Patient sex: F
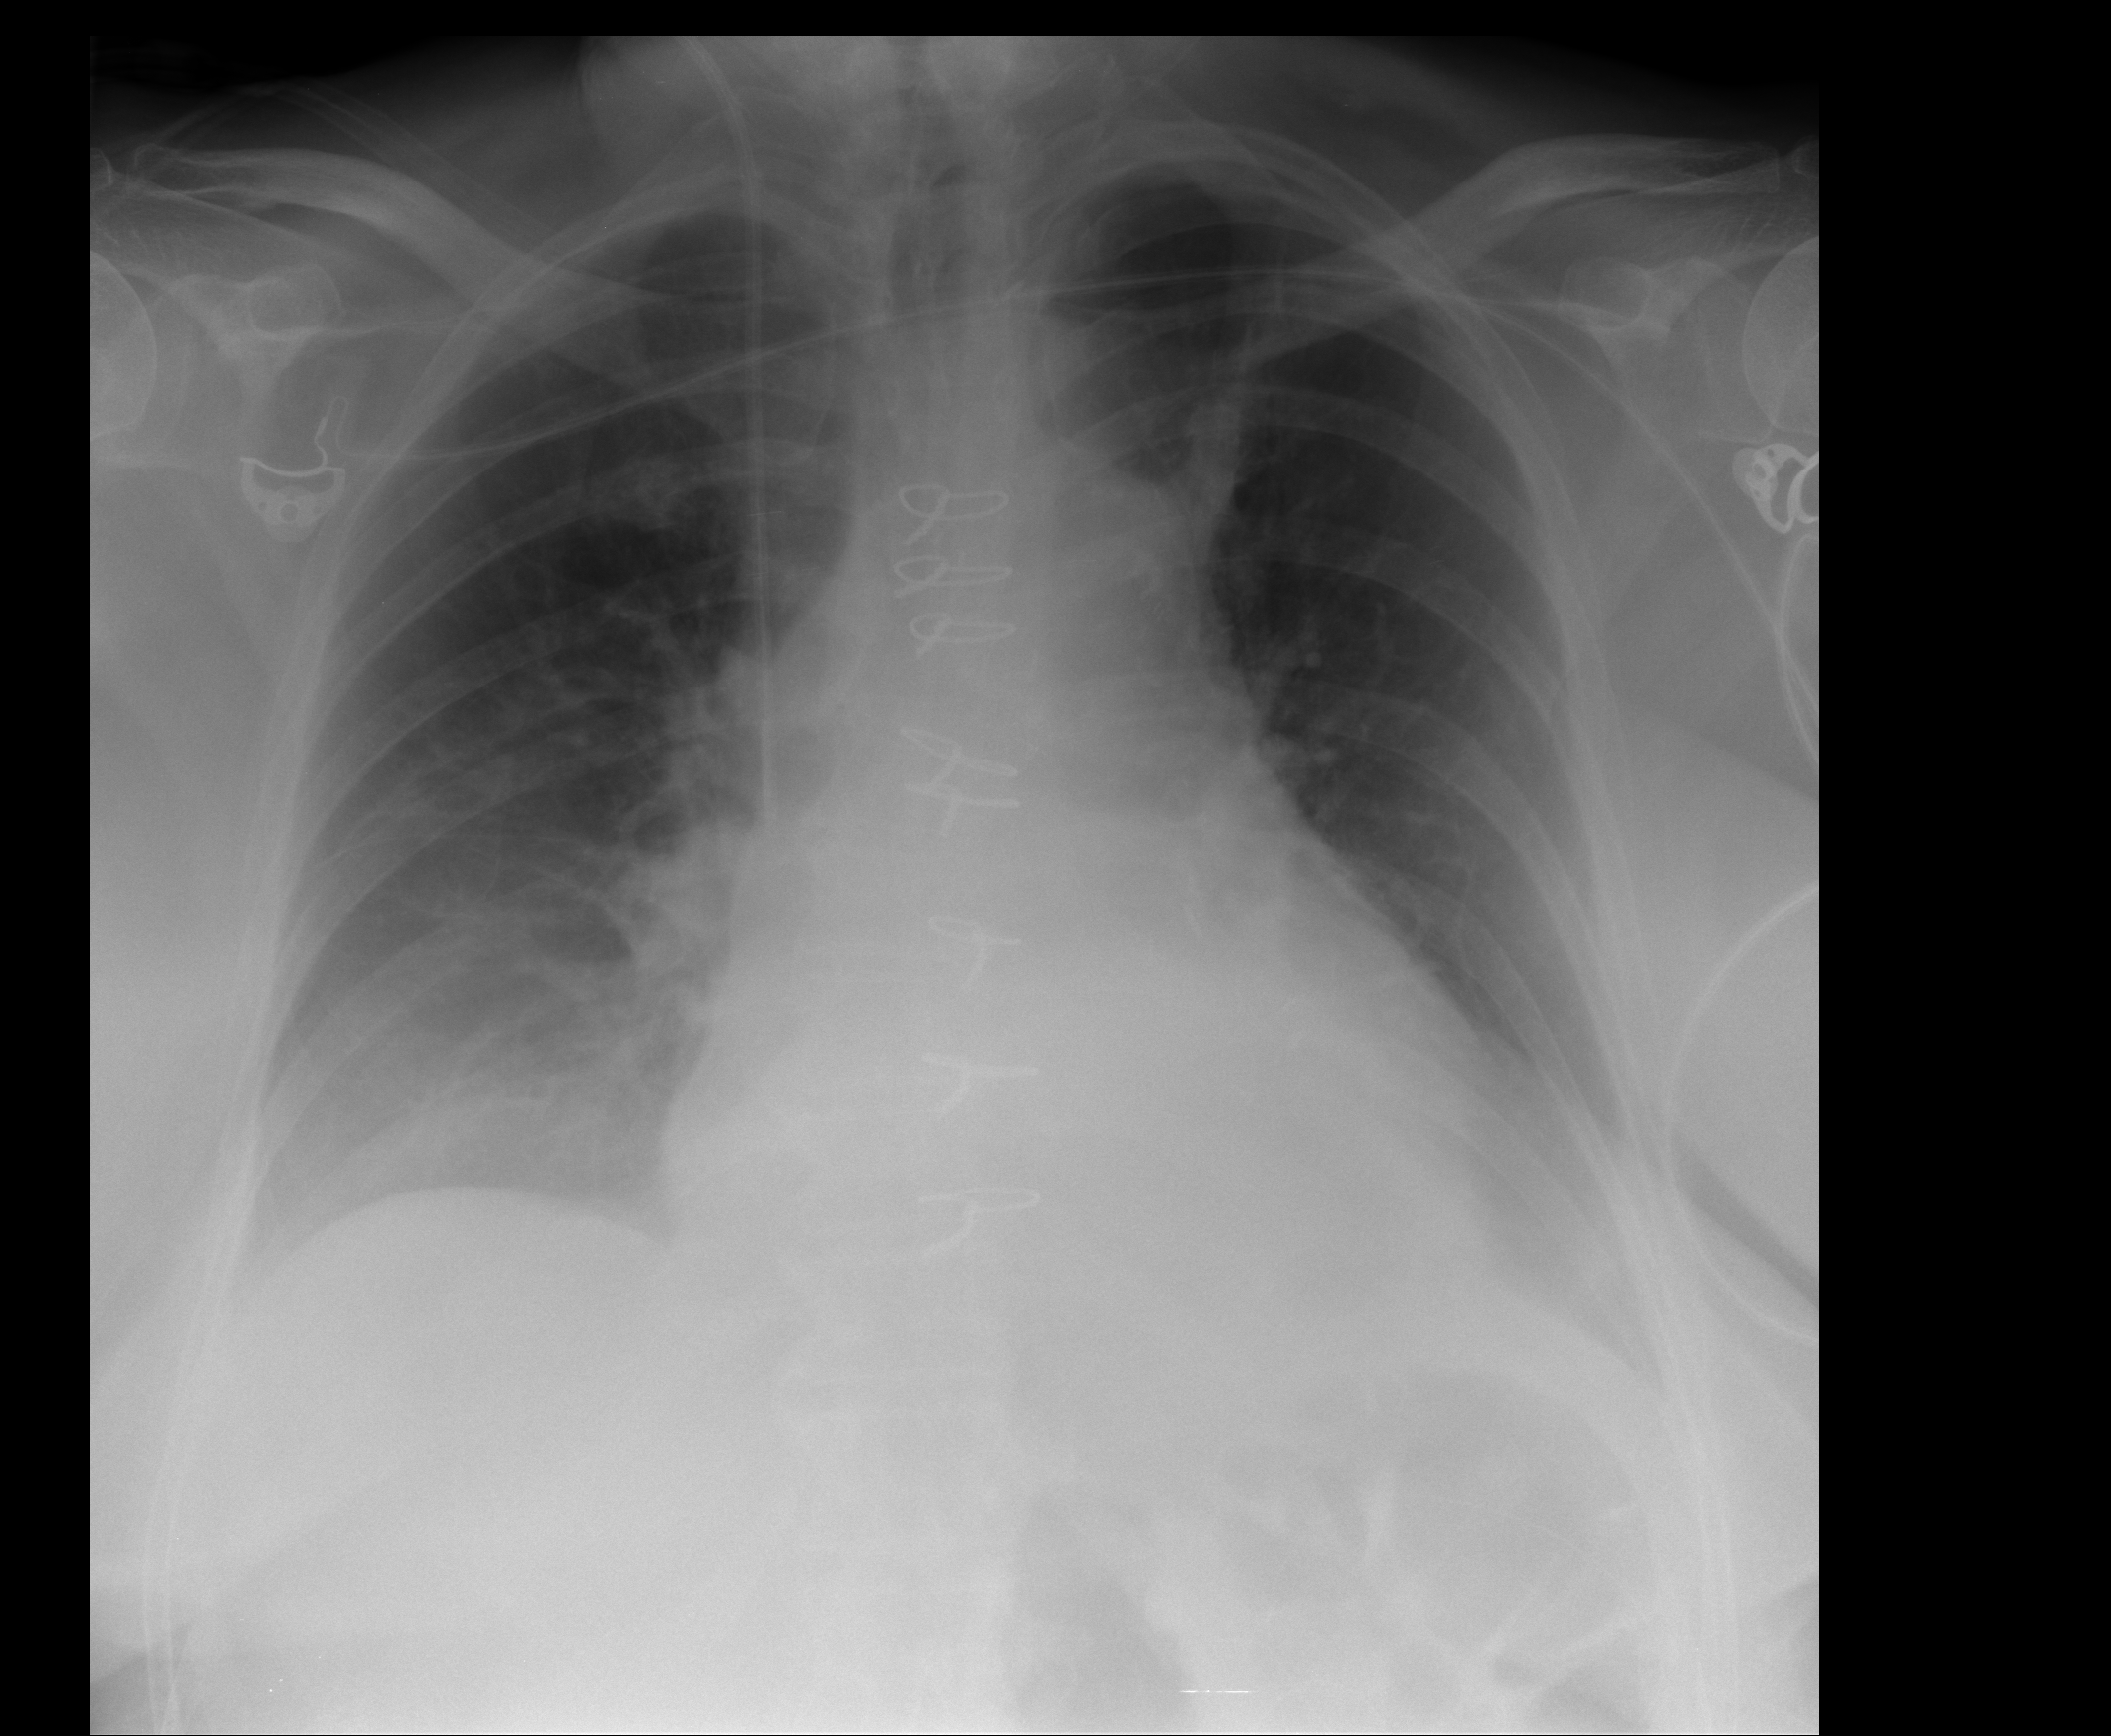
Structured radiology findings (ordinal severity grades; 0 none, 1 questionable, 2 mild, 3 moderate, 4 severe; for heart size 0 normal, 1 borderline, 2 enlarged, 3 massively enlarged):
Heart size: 0
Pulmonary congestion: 2
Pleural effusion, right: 1
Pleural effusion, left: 0
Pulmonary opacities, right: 0
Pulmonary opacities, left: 0
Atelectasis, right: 2
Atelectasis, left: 2